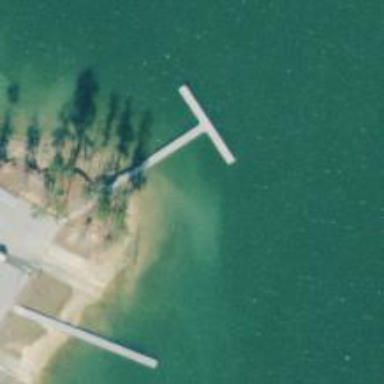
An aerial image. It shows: Man-made pier.